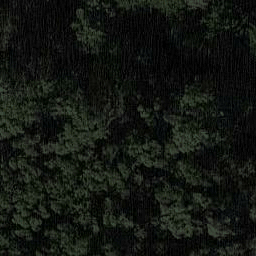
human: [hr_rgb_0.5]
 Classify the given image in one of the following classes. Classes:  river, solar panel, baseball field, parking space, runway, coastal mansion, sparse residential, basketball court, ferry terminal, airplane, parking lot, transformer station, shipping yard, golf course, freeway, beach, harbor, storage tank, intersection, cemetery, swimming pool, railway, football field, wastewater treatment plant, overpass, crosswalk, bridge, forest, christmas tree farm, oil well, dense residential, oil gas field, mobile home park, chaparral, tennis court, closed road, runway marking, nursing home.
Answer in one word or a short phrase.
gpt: forest